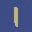
Label: 1